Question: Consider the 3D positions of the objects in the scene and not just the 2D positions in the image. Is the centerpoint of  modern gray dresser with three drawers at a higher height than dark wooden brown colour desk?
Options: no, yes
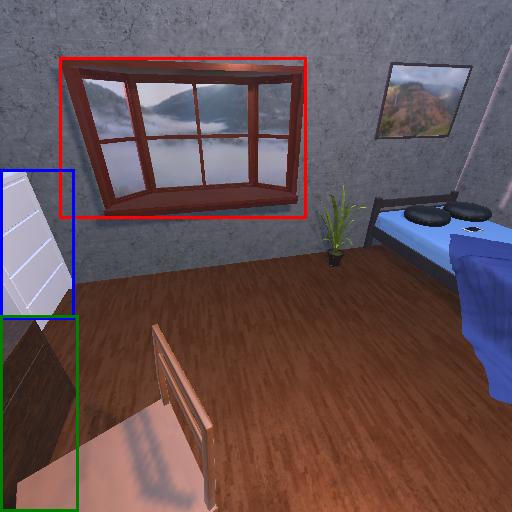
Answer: no